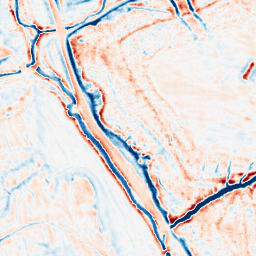
Category: edge_preserving
Decomposition family: bilateral
Decomposition parameters: d: 15
sigma_color: 75
sigma_space: 100
Upsampling method: sinc_blackman
Upsampling parameters: scale: 4
kernel_size: 8
Upsampling scale: 4